Aerial crown-view tile of a tropical tree (Barro Colorado Island, Panama), acquired 20240716:
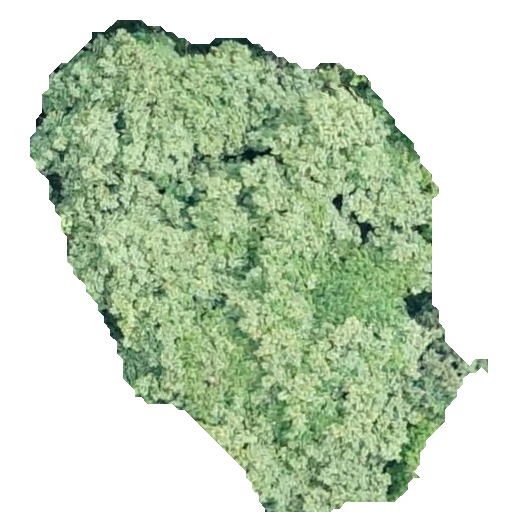
Species: Apeiba membranacea
GBIF accepted scientific name: Apeiba membranacea
Crown area: 225.827 m²